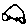
Label: car